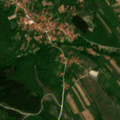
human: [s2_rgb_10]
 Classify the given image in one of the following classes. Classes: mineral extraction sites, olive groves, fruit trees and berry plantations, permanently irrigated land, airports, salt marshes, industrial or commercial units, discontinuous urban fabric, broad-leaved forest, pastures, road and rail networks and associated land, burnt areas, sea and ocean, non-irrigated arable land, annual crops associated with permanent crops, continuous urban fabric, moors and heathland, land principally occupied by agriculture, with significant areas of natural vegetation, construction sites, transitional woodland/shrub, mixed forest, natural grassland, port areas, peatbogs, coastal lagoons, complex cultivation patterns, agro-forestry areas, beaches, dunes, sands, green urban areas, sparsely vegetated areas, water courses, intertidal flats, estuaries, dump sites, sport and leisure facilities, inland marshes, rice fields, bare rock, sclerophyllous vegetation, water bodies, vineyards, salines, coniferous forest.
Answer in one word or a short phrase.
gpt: discontinuous urban fabric, non-irrigated arable land, complex cultivation patterns, land principally occupied by agriculture, with significant areas of natural vegetation, broad-leaved forest, coniferous forest, mixed forest